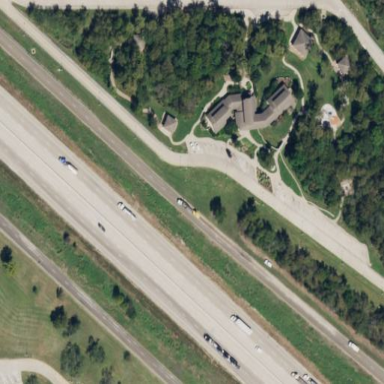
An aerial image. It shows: Rest area on the road with picnic tables.